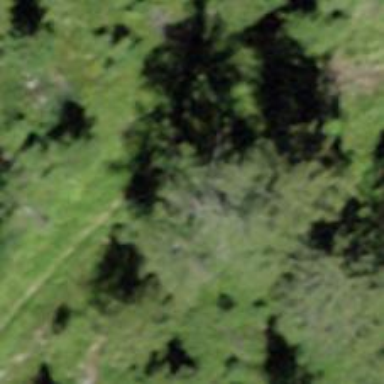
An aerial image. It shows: Ground path with excellent trail visibility.